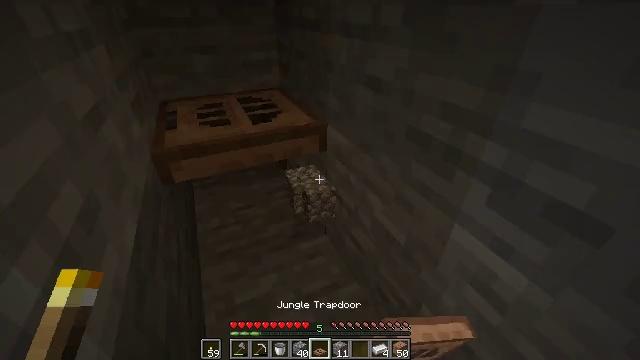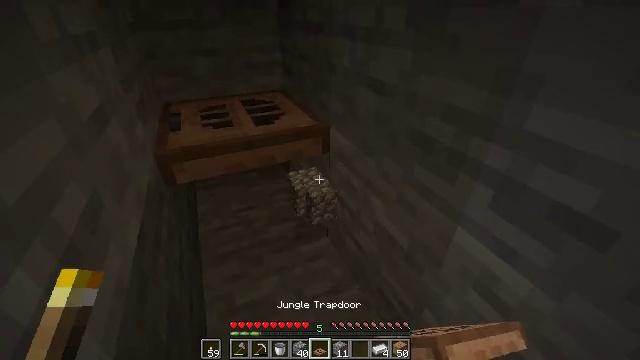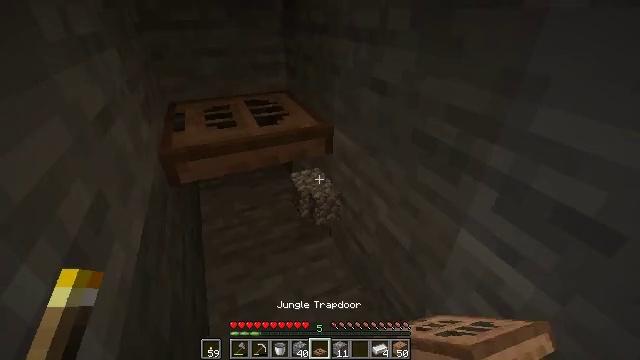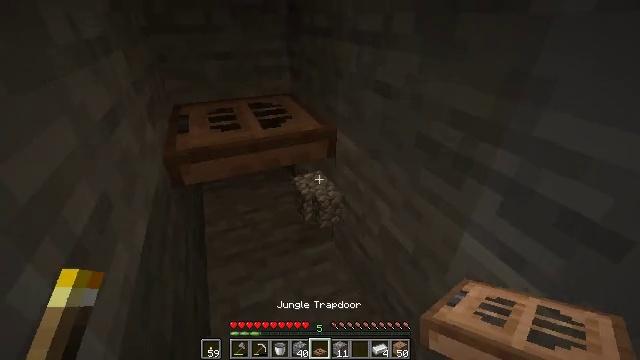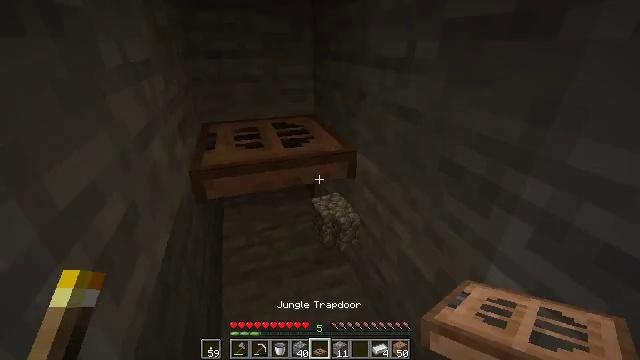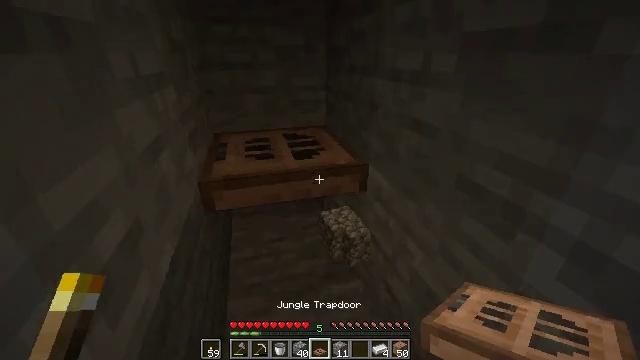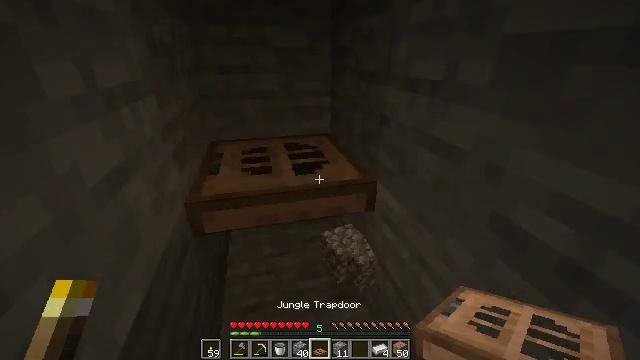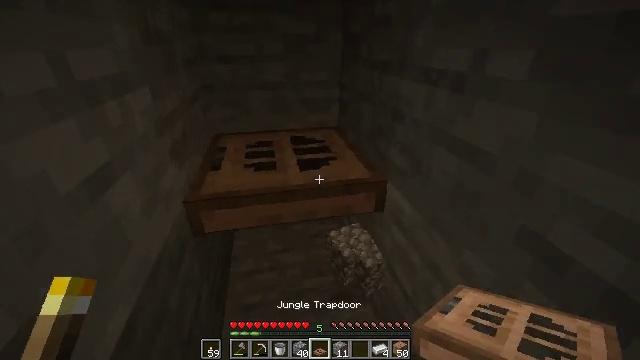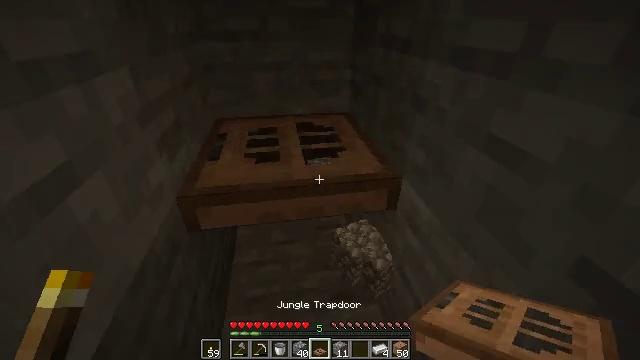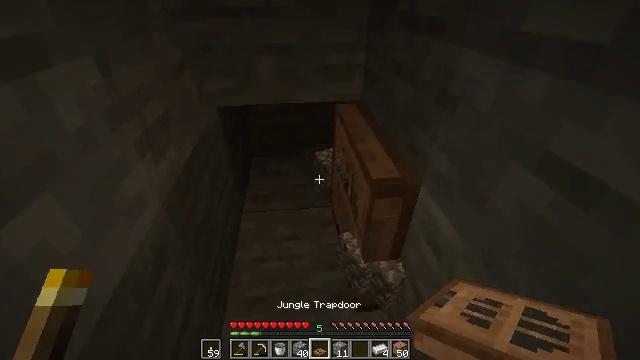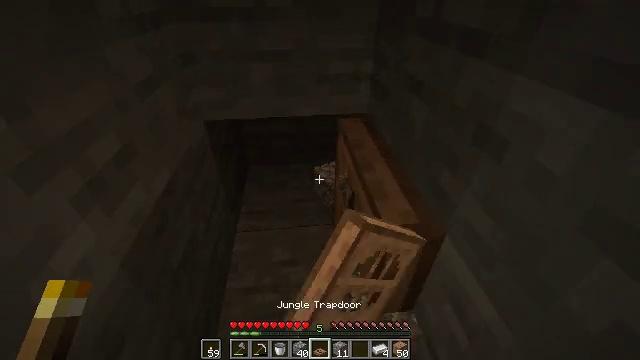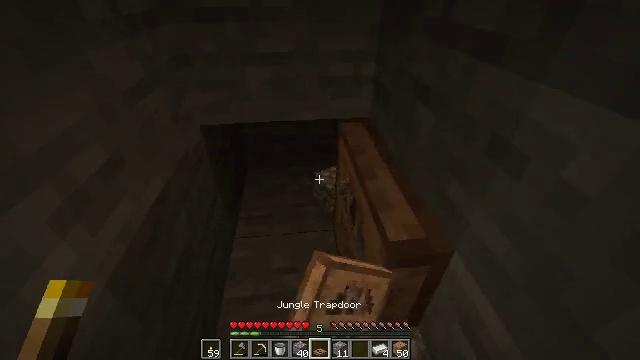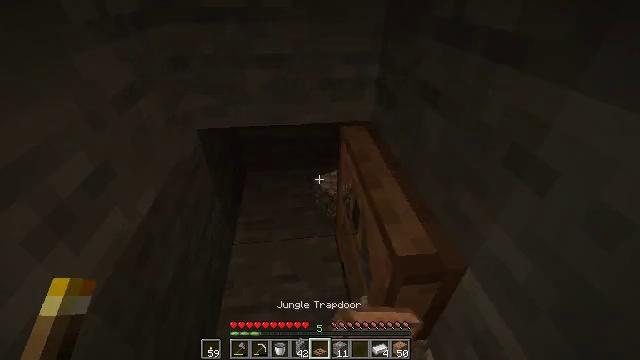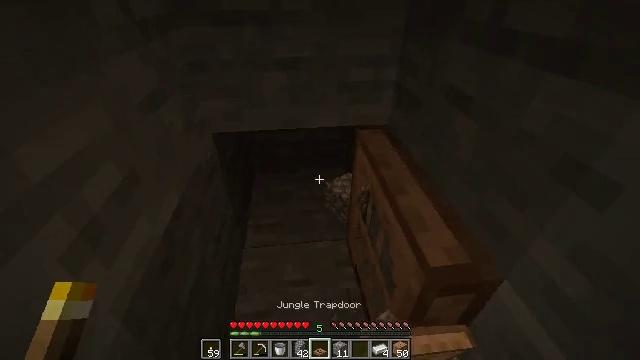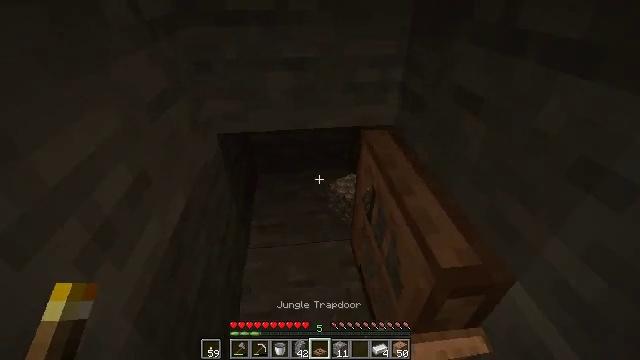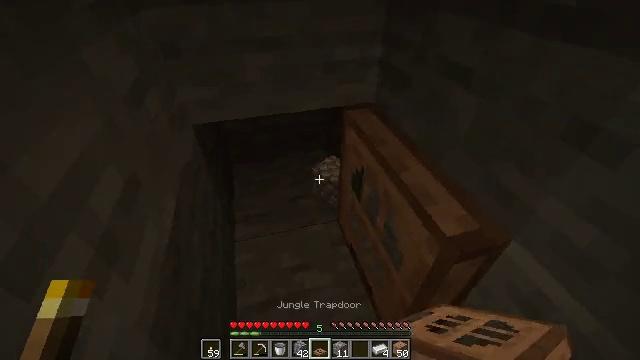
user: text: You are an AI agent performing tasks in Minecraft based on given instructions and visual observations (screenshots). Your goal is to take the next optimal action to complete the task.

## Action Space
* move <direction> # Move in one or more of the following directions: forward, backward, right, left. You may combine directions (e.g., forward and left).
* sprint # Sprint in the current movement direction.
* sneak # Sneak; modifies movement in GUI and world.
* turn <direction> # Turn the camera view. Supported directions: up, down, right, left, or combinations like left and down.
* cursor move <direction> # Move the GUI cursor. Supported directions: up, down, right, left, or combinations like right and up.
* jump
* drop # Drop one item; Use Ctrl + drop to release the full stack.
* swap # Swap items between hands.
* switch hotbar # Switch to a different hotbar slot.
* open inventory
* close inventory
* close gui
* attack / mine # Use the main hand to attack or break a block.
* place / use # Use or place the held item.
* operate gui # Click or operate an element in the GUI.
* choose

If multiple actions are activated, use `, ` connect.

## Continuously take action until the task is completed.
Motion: motion action
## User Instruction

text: Attack the jungle trapdoor to recycle it.
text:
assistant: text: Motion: no_op
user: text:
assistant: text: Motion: no_op
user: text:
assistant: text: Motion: no_op
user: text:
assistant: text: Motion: turn left and up
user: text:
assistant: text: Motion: move forward, turn left and up
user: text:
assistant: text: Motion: move forward, turn left
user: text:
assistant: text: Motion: move forward, turn left and down
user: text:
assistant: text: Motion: move forward, turn left and down
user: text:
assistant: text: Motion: move forward, turn left and down, use / place
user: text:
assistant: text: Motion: use / place
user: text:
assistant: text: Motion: use / place
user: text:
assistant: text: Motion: no_op
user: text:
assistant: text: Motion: move left
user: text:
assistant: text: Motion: move left
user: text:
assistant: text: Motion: move left, turn right and down
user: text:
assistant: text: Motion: move forward and move left, turn right and down
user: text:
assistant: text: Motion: move forward and move left, turn right and down
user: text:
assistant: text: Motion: move forward and move left, turn right and down
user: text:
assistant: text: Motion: move forward and move left, turn right and down
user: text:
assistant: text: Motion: move forward and move left, turn right
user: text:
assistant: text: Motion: turn right and up
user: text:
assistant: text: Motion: turn up, use / place
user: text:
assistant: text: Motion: use / place
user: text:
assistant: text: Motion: use / place
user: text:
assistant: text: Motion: use / place
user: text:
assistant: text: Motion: turn up
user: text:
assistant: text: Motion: turn up
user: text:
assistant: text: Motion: turn right and up
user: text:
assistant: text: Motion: turn right and up
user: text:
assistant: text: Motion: turn right and up